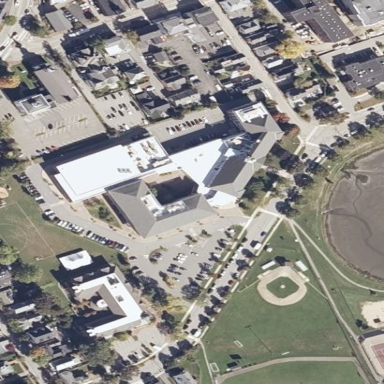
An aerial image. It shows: Civic building.